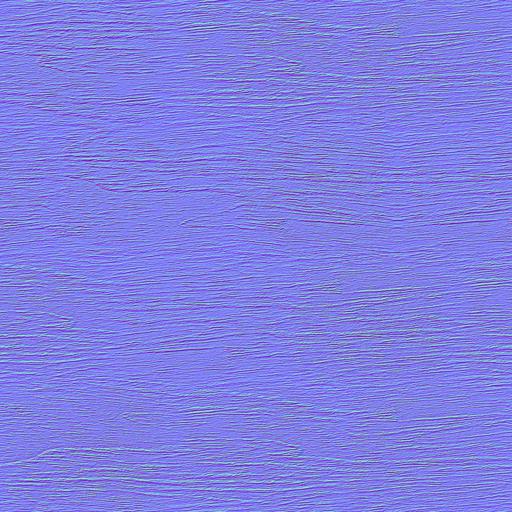
rough wood wooden